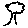
Label: tree